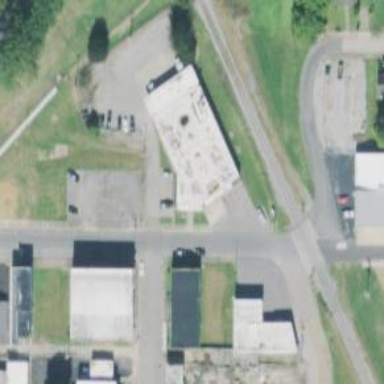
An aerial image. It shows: Building serving as post office.